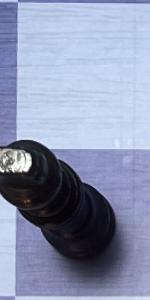
Label: King_Black